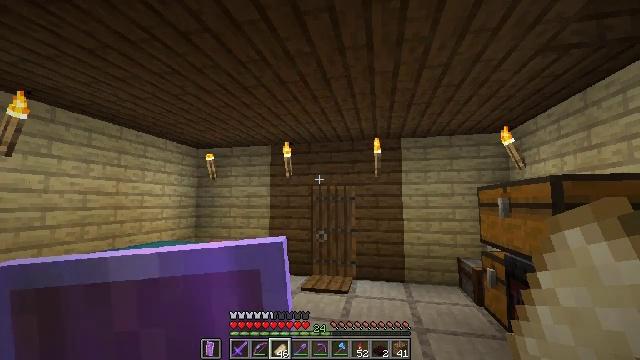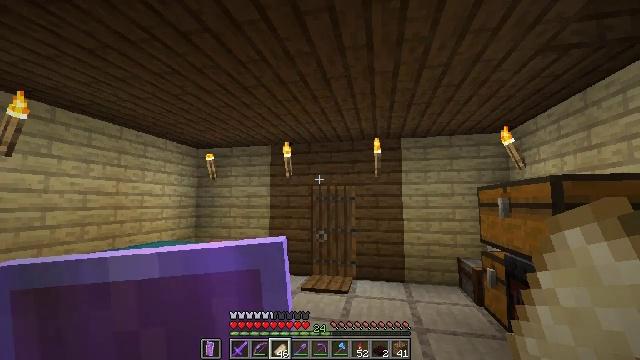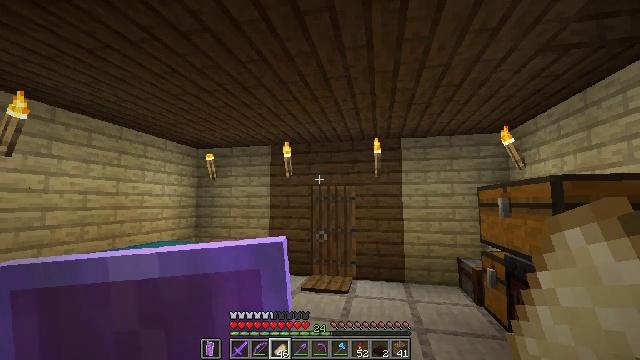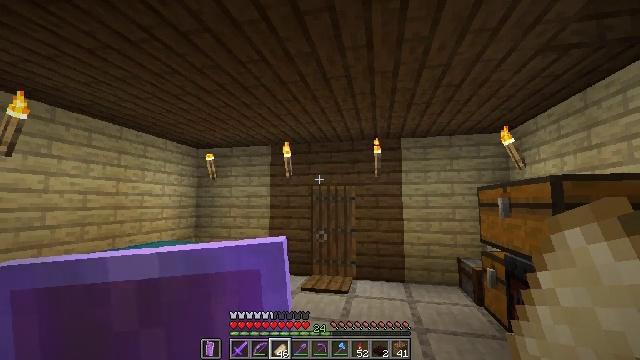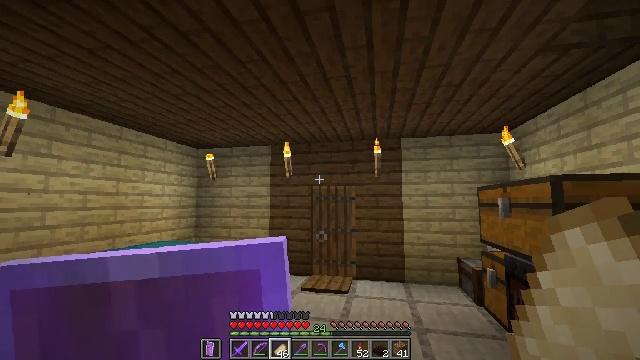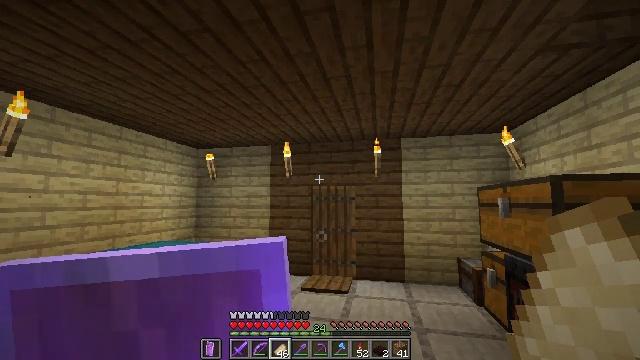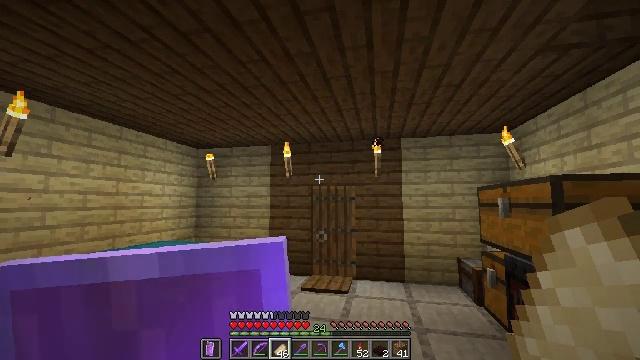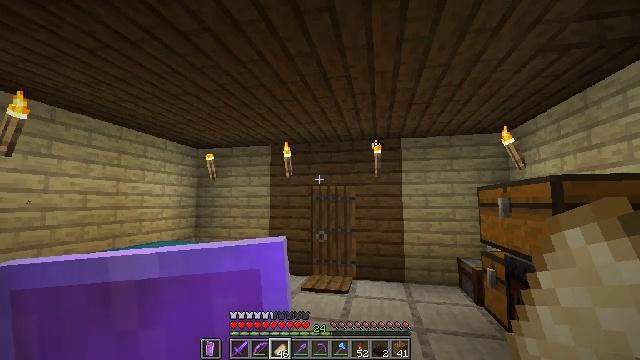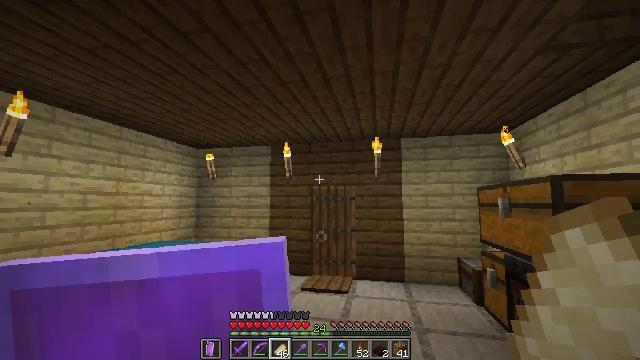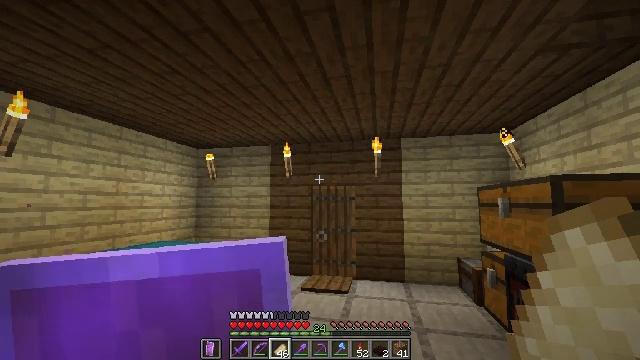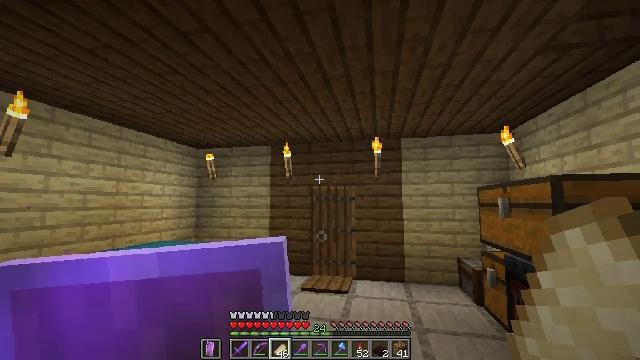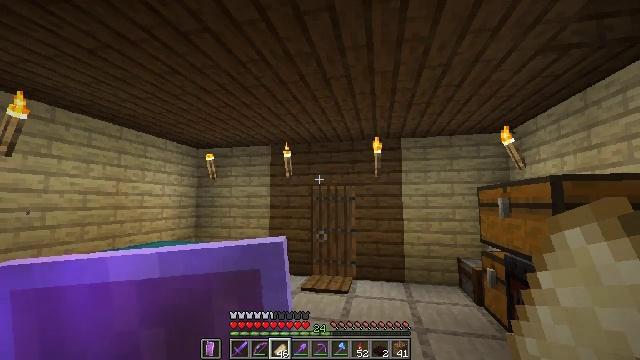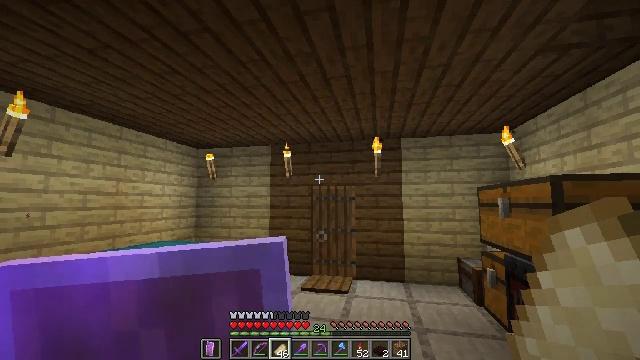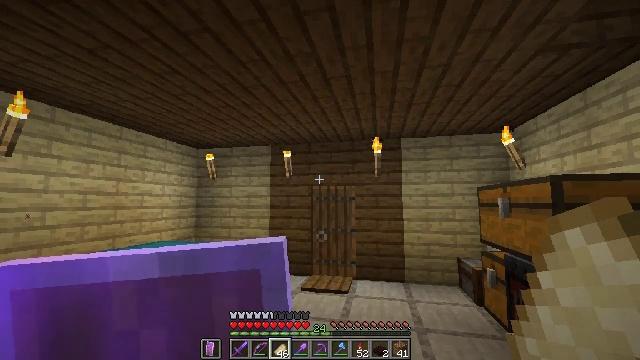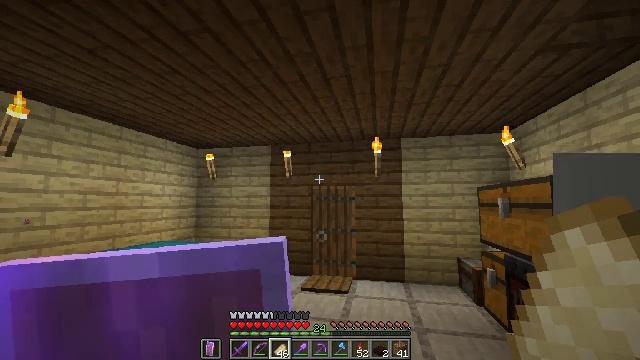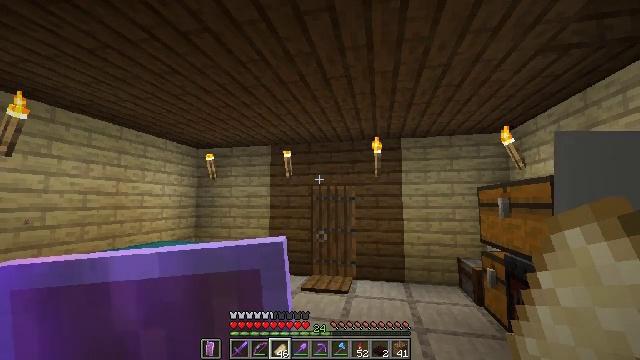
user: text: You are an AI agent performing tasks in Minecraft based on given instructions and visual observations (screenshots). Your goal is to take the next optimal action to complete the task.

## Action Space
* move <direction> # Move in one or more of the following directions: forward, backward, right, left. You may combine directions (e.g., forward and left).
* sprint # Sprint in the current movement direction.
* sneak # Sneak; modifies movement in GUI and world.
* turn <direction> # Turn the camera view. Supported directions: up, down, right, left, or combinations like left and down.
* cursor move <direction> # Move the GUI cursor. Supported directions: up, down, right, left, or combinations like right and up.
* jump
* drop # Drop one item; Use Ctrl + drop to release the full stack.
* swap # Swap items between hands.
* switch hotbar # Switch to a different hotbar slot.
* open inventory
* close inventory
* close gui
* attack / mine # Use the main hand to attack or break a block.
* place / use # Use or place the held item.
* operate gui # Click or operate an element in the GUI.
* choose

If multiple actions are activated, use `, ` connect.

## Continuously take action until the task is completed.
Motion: motion action
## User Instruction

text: Cook netherrack in the furnace to make nether brick.
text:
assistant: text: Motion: no_op
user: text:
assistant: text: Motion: no_op
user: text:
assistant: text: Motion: no_op
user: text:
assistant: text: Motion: no_op
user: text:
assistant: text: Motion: no_op
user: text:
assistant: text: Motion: no_op
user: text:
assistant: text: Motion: no_op
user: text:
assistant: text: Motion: no_op
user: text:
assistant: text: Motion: no_op
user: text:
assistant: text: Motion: no_op
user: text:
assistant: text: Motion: no_op
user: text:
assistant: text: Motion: no_op
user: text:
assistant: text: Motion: no_op
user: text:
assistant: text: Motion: no_op
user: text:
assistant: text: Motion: no_op
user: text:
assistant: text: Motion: no_op
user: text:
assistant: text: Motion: no_op
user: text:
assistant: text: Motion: no_op
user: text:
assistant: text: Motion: no_op
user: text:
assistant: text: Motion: no_op
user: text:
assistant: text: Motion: no_op
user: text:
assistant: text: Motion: no_op
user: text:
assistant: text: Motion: no_op
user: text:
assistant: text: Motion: no_op
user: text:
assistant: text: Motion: no_op
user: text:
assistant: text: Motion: no_op
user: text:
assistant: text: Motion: no_op
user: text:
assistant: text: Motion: no_op
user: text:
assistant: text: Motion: no_op
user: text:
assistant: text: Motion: no_op